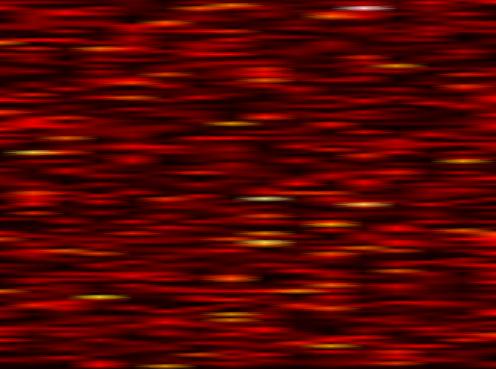
Label: UFMC